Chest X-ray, AP view. Patient: 46 years old, sex F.
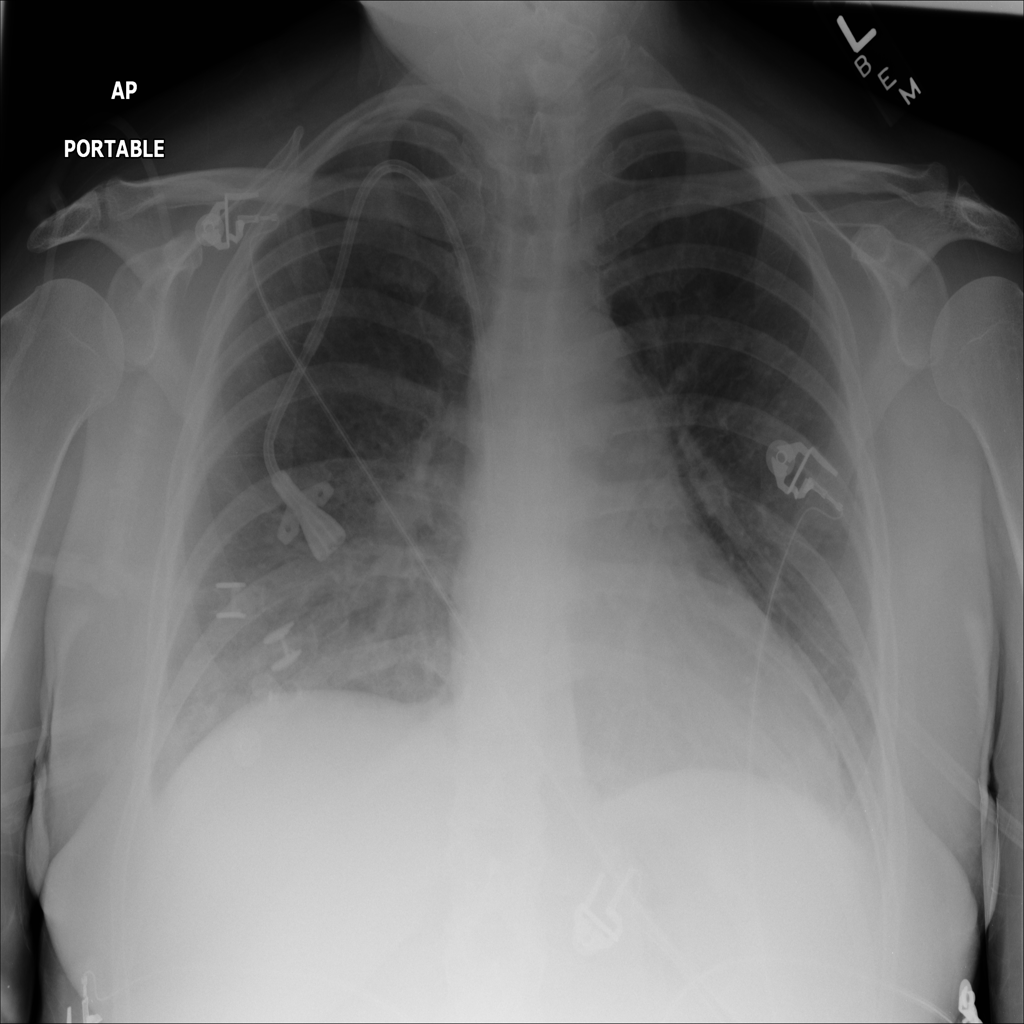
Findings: No Finding